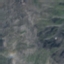
Label: HerbaceousVegetation